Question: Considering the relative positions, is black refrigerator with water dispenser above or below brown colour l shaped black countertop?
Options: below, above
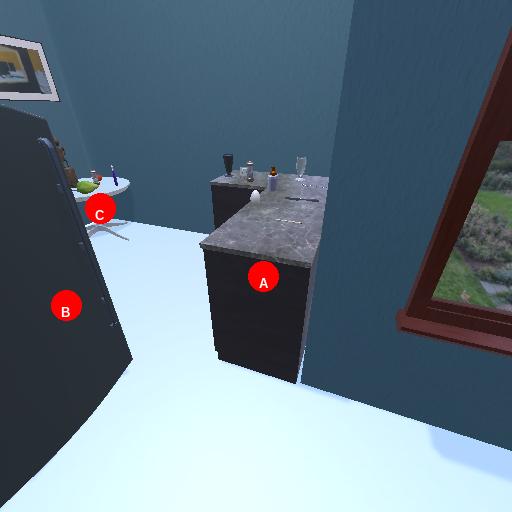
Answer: below